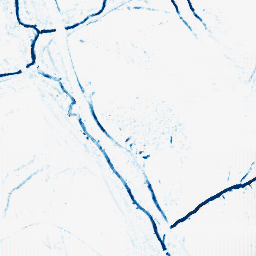
Category: morphological
Decomposition family: morphological_diamond
Decomposition parameters: operation: closing
radius: 3
Upsampling method: fft_zeropad
Upsampling parameters: scale: 2
Upsampling scale: 2